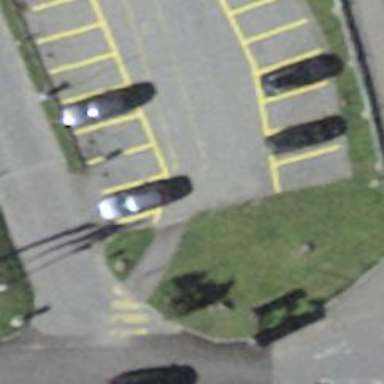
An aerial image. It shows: Parking aisle designated as service road.